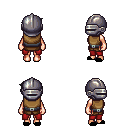
a pixel art fantasy rpg character, female body template, human, light skin, leather chest armor, red pants, raven pixie cut hairstyle, metal helm, black slippers, four views (front, back, left, right), 2x2 character sprite sheet, small pixel art, hard edges, no anti-aliasing